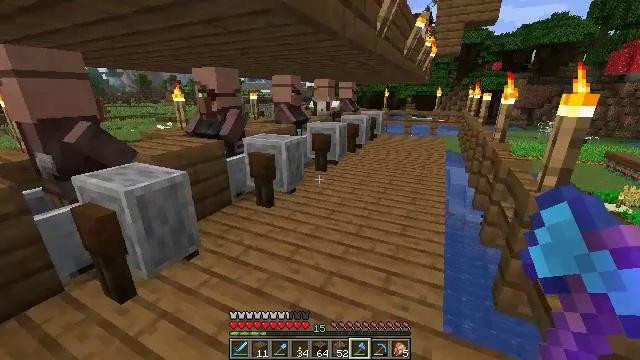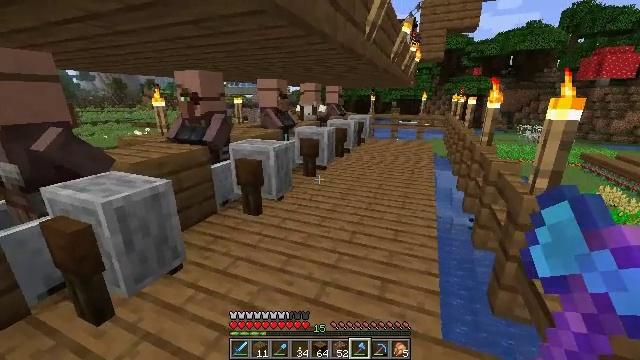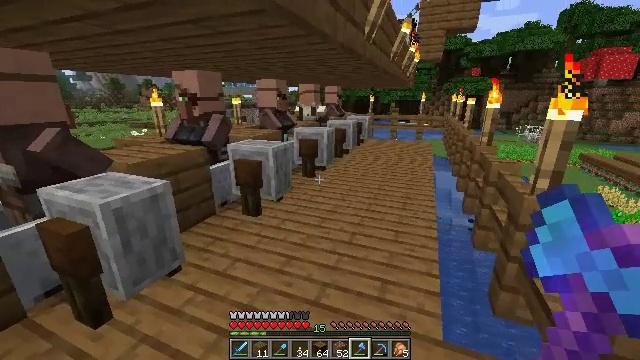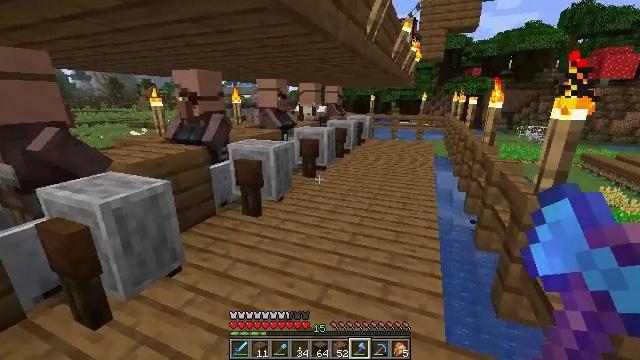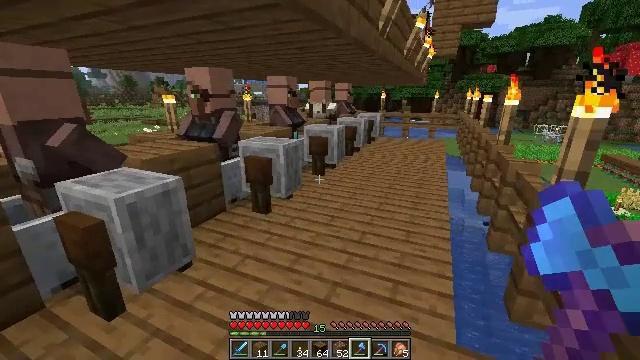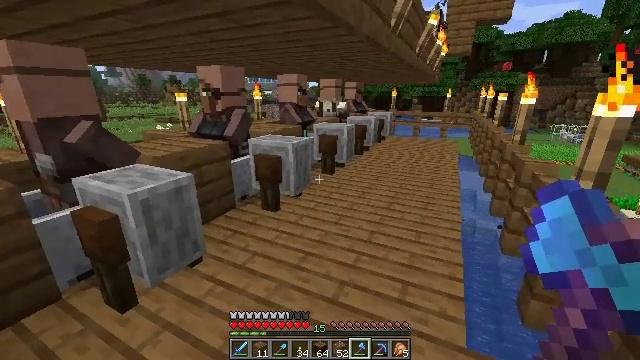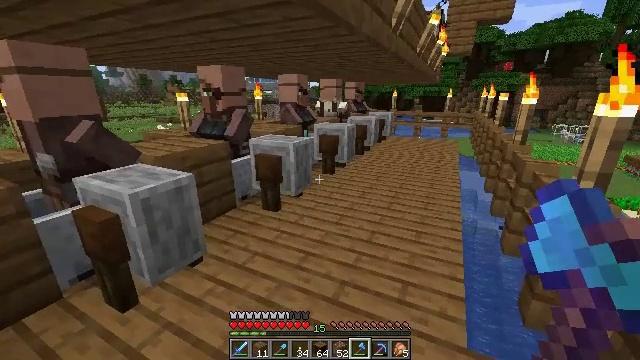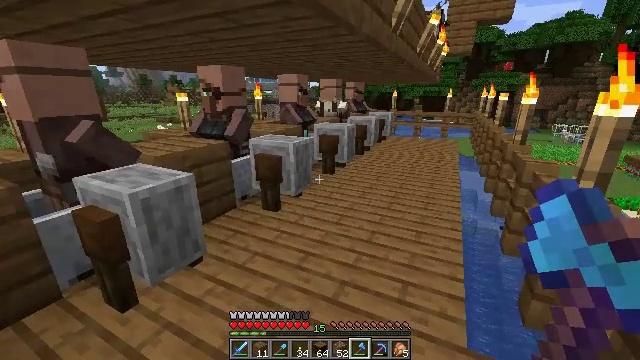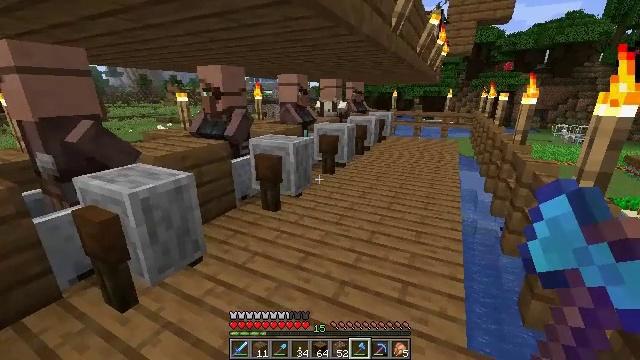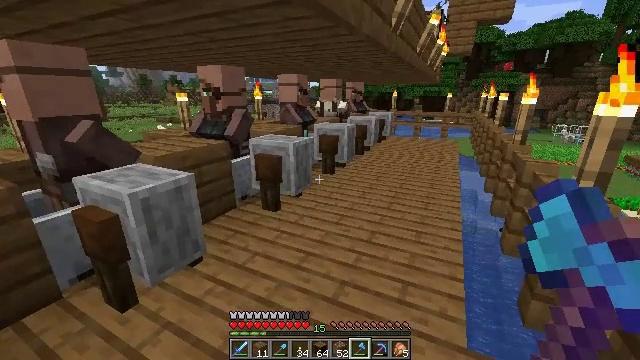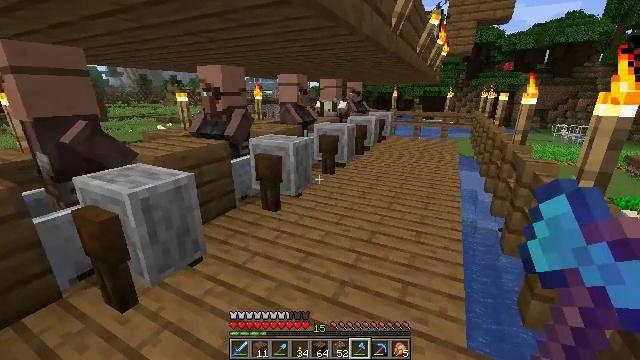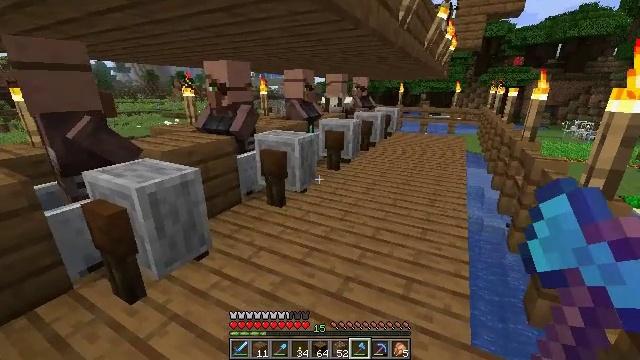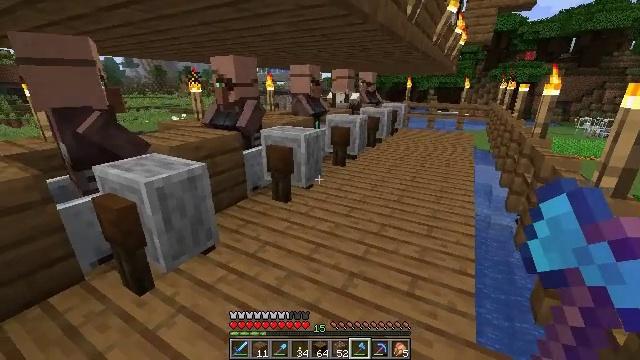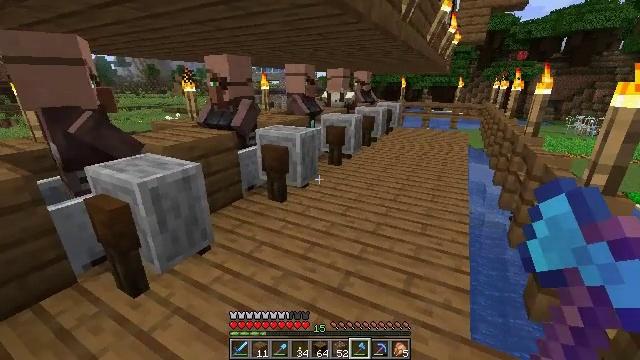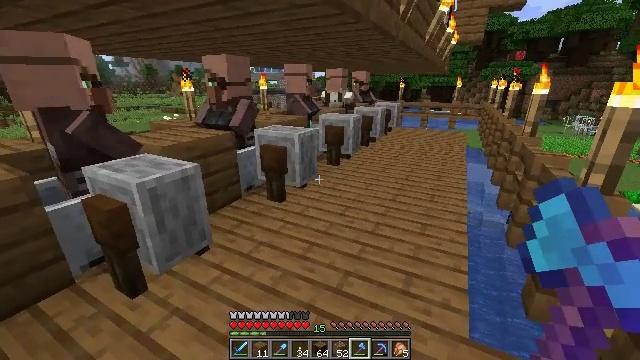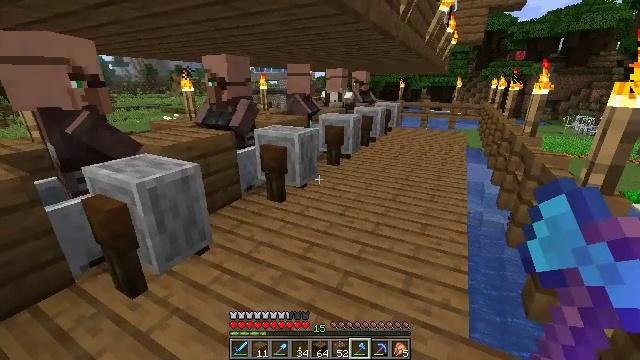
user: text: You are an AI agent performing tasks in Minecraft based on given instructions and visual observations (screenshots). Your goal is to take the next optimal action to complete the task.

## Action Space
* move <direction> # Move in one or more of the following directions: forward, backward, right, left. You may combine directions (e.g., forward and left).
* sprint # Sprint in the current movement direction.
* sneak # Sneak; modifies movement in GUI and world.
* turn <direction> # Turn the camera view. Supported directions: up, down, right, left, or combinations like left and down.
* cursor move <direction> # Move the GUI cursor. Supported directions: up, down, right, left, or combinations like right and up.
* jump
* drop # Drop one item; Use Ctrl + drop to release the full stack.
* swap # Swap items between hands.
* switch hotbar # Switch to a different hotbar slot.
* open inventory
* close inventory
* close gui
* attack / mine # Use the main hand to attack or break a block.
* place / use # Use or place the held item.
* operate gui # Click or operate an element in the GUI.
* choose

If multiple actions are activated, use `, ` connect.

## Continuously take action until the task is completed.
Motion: motion action
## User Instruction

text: Get some spruce planks and craft a spruce pressure plate.
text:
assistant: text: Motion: turn right and up
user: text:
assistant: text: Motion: no_op
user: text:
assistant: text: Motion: no_op
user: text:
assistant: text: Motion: turn left
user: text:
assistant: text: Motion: turn left
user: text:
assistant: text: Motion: no_op
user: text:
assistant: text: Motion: no_op
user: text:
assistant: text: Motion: no_op
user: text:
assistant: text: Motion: no_op
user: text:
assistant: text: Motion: no_op
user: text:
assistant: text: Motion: turn left
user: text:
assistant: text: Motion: turn left
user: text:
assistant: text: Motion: turn right
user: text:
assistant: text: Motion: no_op
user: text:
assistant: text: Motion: no_op
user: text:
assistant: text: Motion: no_op
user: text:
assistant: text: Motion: no_op
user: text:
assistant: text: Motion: turn left
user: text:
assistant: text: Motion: turn left
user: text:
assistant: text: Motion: turn left
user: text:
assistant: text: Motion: no_op
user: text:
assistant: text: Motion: turn left
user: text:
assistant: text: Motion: turn left
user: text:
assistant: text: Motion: turn left
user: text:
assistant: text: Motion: turn left
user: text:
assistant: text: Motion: turn left and down
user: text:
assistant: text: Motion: turn left
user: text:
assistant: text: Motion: turn left
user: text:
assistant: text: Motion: turn left
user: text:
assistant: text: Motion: turn left and up